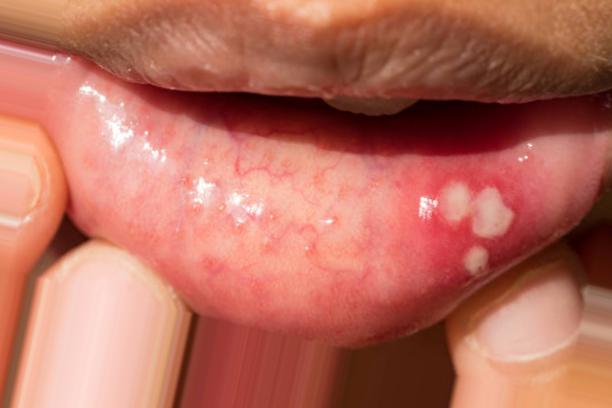
Condition: Mouth Ulcer